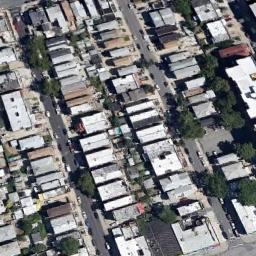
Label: dense_residential